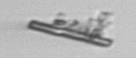
Label: fiber_TAG_external_detritus